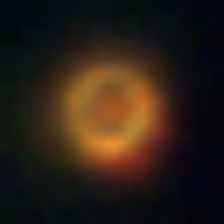
Taxon: NanoPlankton
Group: Other